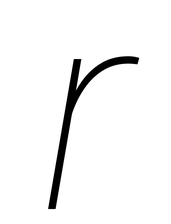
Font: Roboto-Italic_Thin_Italic